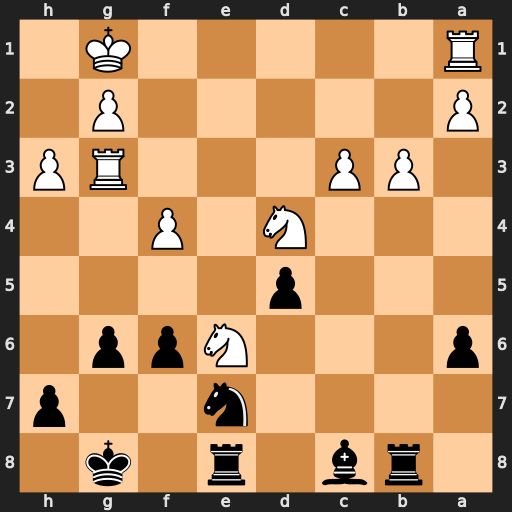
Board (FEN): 1rb1r1k1/4n2p/p3Npp1/3p4/3N1P2/1PP3RP/P5P1/R5K1
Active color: b
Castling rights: -
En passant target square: -
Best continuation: Bxe6 Nxe6 Nf5 Rd3 Rxe6